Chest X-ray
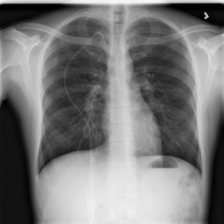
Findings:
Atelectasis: negative
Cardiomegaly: negative
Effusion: negative
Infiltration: negative
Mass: negative
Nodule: negative
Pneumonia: negative
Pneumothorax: negative
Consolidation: negative
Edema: negative
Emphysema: negative
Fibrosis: negative
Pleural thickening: negative
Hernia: negative